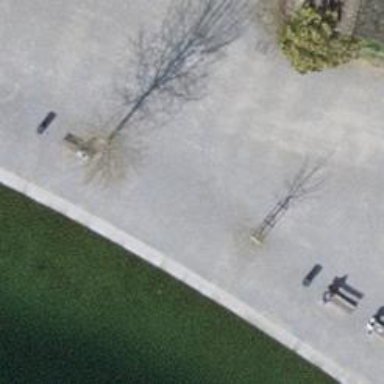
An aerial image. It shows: Bench.